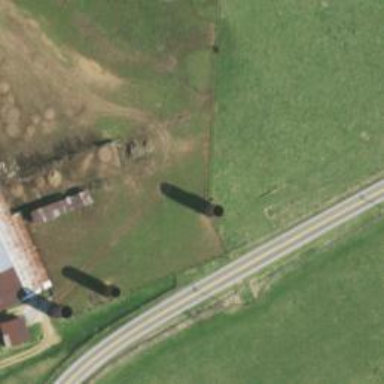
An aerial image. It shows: Silo building.